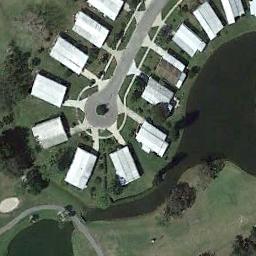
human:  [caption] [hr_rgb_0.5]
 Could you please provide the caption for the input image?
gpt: The mobile home park is on the grass next to the river .

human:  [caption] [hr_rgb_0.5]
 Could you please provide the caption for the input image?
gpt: The mobile home park has some neatly arranged white mobile homes and a lake .

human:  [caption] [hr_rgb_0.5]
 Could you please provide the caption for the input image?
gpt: Many buildings of different shapes and sizes are in mobile home parks .

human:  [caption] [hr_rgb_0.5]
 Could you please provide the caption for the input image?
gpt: Here is a 90 degree turn road with rows of mobile homes on both sides .

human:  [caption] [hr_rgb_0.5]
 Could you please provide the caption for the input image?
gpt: There are some white buildings beside a lake in the mobile home park .